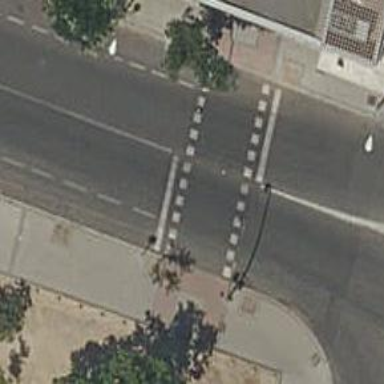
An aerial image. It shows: Road with traffic signals at crossing.